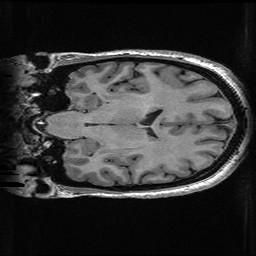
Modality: T1w
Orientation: coronal
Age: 30
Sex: male